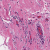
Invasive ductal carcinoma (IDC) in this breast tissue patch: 0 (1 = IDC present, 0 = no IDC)